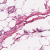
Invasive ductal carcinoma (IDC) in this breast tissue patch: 0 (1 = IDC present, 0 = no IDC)